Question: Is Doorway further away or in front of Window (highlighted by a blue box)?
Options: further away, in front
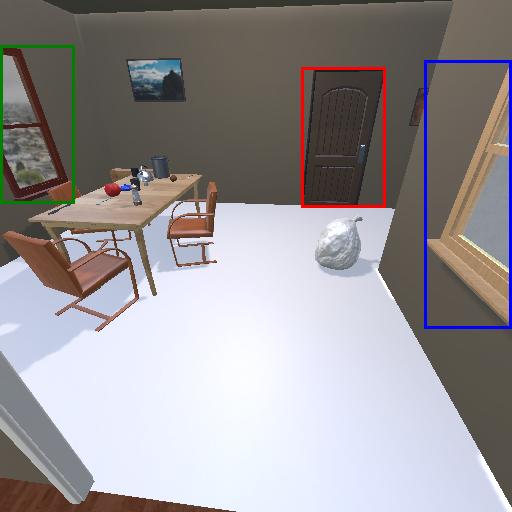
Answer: further away